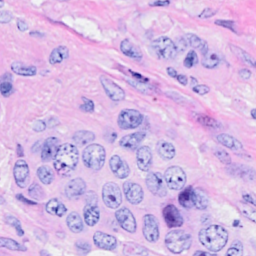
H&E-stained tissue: Breast